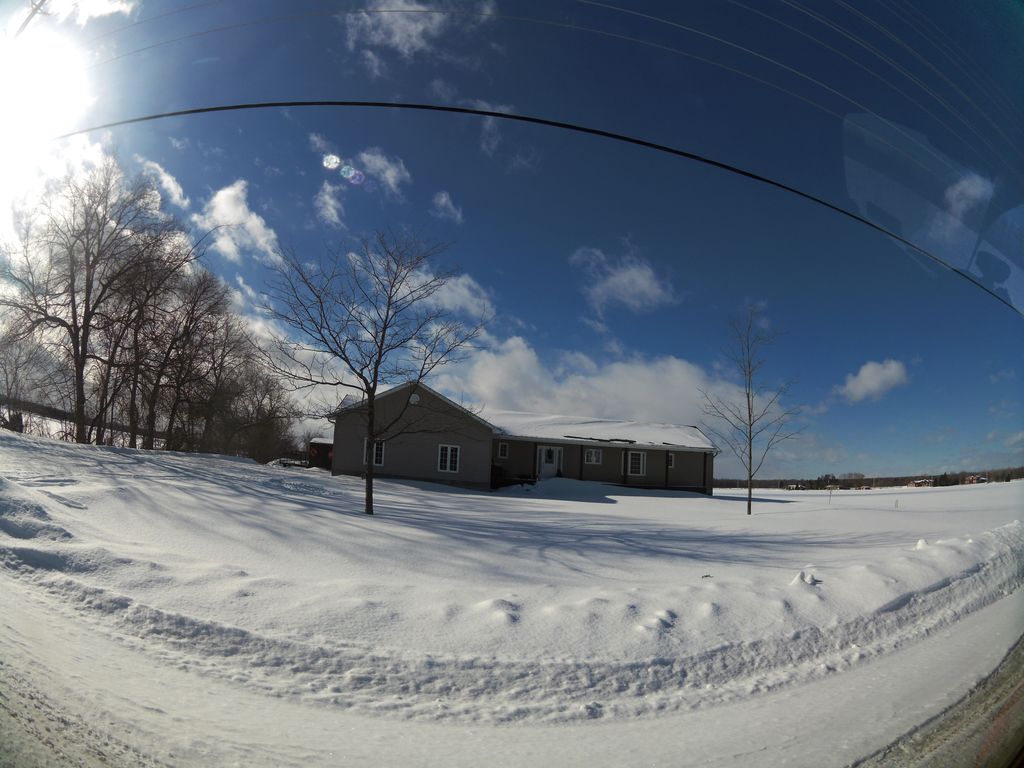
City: ottawa-gatineau